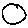
Label: circle